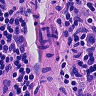
Metastatic tissue present: no